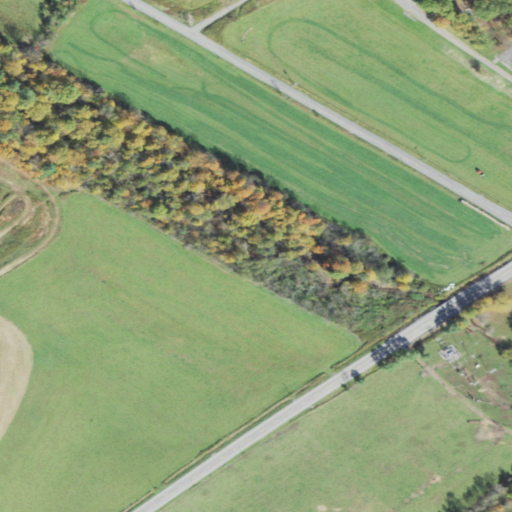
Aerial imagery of valley in Pennsylvania named Fowler Hollow containing pasture, low intensity development, deciduous forest, open development, medium intensity development, mixed forest, and high intensity development